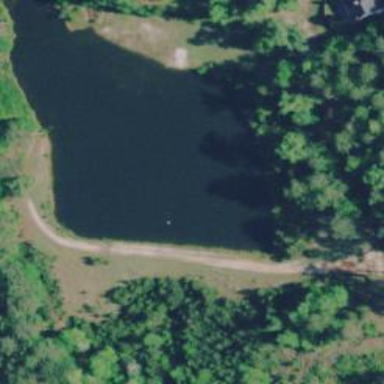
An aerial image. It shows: Serene pond surrounded by nature.